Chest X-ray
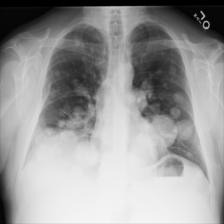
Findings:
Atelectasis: negative
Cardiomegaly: negative
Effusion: negative
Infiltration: negative
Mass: positive
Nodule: positive
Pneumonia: negative
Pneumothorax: negative
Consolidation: negative
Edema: negative
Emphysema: negative
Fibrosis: negative
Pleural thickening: negative
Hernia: negative